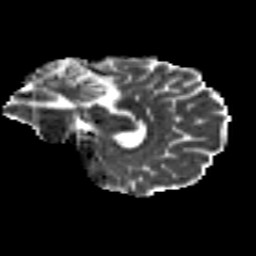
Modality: MD
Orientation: sagittal
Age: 19
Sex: female
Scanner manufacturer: siemens
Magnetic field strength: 3 T
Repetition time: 8.8 s
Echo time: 0.085 s